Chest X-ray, PA view. Patient: 22 years old, sex M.
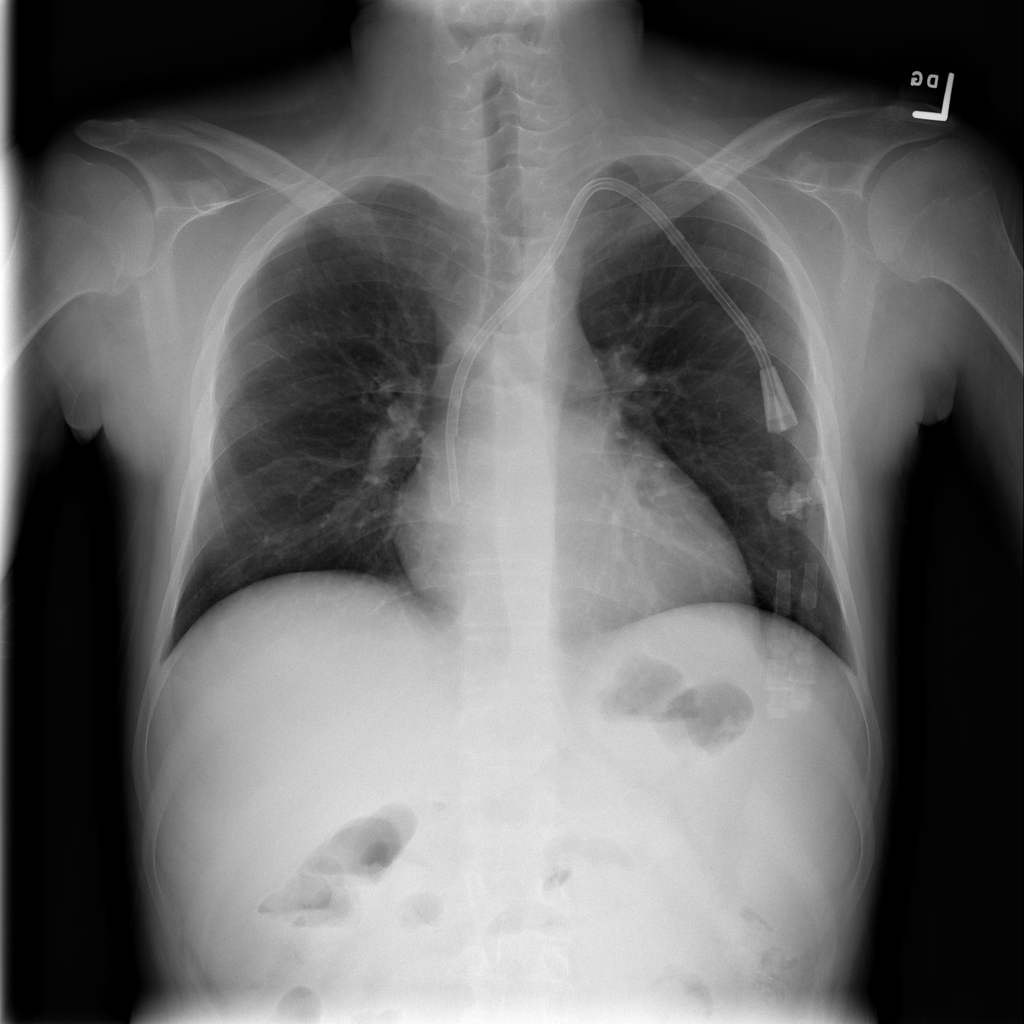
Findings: No Finding